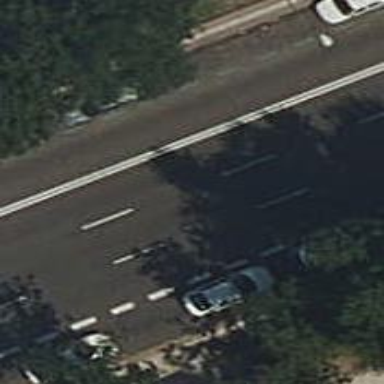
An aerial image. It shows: Secondary road with asphalt surface. There is shared lane on the left side for cyclists.